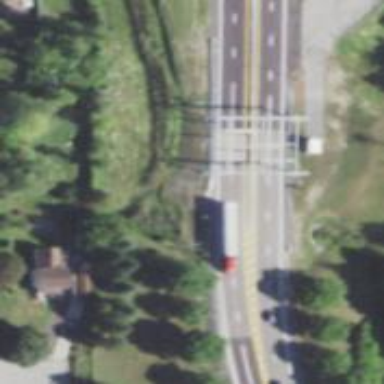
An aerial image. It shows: Toll gantry on the road.